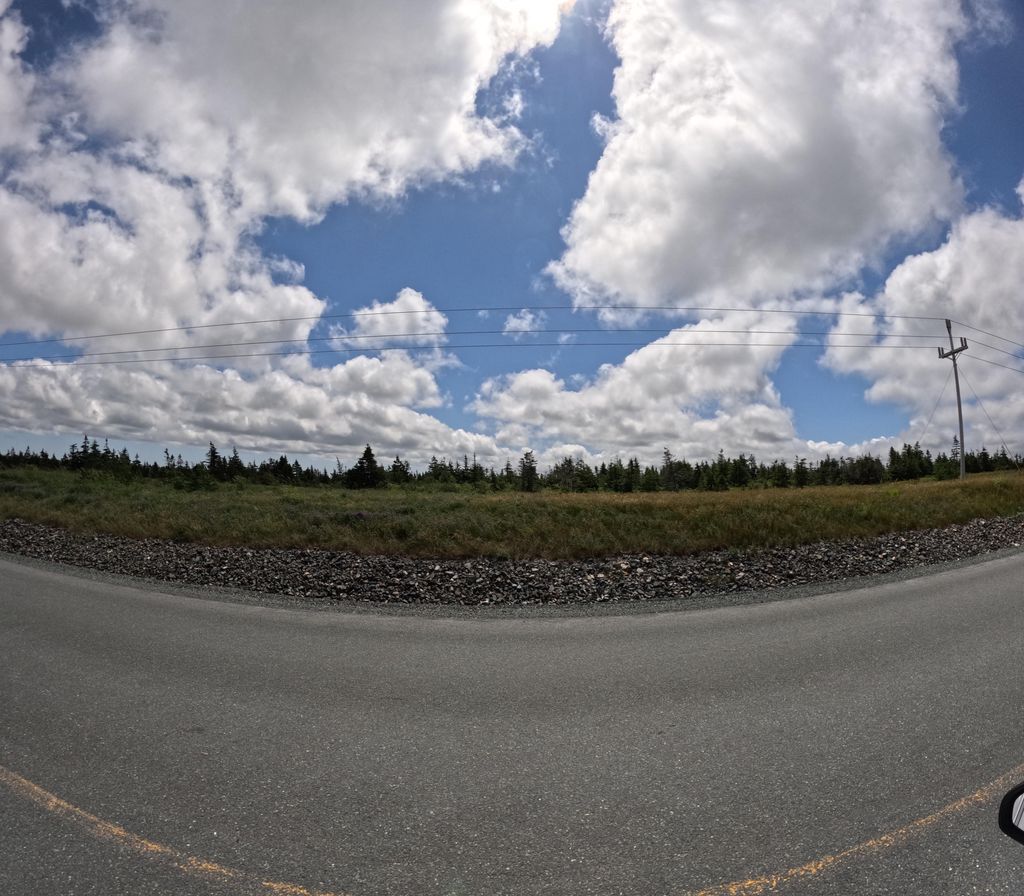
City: st_johns